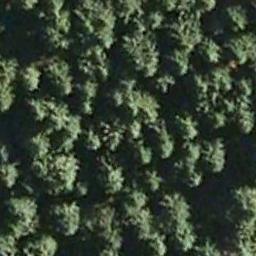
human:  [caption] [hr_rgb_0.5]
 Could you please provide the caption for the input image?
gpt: The forest is full of green trees .

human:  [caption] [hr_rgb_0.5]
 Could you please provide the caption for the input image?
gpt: The forest has a lot of randomly arranged green trees .

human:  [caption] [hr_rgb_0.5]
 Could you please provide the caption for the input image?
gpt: Many green trees are in a forest and the leaves cast a black shadow .

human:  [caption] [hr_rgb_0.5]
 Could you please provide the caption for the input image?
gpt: This is a dense forest .

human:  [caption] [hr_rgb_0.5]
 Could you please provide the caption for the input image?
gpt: A green forest with many trees .